Question: I want to capture screenshot from 'FrameBuffer' in 'Android', I use the code below, but just got a fuzzy image.I contains 3 main steps. first, read data and info from 'FrameBuffer', second, convert the raw data to 24 bits, third, construct the BITMAP structs and write to 'bmp' file. But I got fuzzy images, does anyone could help?I will appreciate it.
'''
#include <stdio.h>
#include <unistd.h>
#include <stdlib.h>
#include <sys/types.h>
#include <sys/stat.h>
#include <fcntl.h>
#include <linux/fb.h>
#include <sys/ioctl.h>
typedef unsigned char BYTE;
typedef unsigned short WORD;
typedef unsigned int DWORD;
typedef long LONG;
typedef struct tagBITMAPFILEHEADER {
WORD bfType;
DWORD bfSize;
WORD bfReserved1;
WORD bfReserved2;
DWORD bfOffBits;
}__attribute__((packed)) BITMAPFILEHEADER, *PBITMAPFILEHEADER;
typedef struct tagBITMAPINFOHEADER {
DWORD biSize;
LONG biWidth;
LONG biHeight;
WORD biPlanes;
WORD biBitCount;
DWORD biCompression;
DWORD biSizeImage;
LONG biXPelsPerMeter;
LONG biYPelsPerMeter;
DWORD biClrUsed;
DWORD biClrImportant;
}__attribute__((packed)) BITMAPINFOHEADER, *PBITMAPINFOHEADER;
typedef struct tagRGBQUAD {
BYTE rgbBlue;
BYTE rgbGreen;
BYTE rgbRed;
BYTE rgbReserved;
}__attribute__((packed)) RGBQUAD;
#define FRAME_BUFFER_PATH "/dev/graphics/fb0"
int take_screenshot(char *path)
{
int i;
int img_fd, fb_fd;
int data_size;
char *img_buf;
struct fb_var_screeninfo var_info;
struct fb_fix_screeninfo fix_info;
BITMAPFILEHEADER file_head;
BITMAPINFOHEADER info_head;
//RGBQUAD rgb_quad;
/*open files*/
fb_fd = open(FRAME_BUFFER_PATH, O_RDWR);
if (img_fd < 0) {
perror("open framebuff");
return -1;
}
if (ioctl(fb_fd, FBIOGET_VSCREENINFO, &var_info) < 0) {
perror("ioctl FBIOGET_VSCREENINFO");
close(img_fd);
return 0;
}
printf("xres %d, yres %d
", var_info.xres, var_info.yres);
if (ioctl(fb_fd, FBIOGET_FSCREENINFO, &fix_info)){
debug("Error reading fixed information
");
close(img_fd);
return 0;
}
img_fd = open(path, O_RDWR | O_CREAT, 0644);
if (img_fd < 0)
{
perror("open image");
close(img_fd);
return -1;
}
data_size = var_info.xres*var_info.yres*(var_info.bits_per_pixel/8);
/*initialize bmp structs*/
file_head.bfType = 0x4d42;
file_head.bfSize = sizeof(file_head) + sizeof(info_head) + data_size;
file_head.bfReserved1 = 0;
file_head.bfReserved2 = 0;
file_head.bfOffBits = sizeof(file_head) + sizeof(info_head);
info_head.biSize = sizeof(info_head);
info_head.biWidth = var_info.xres;
info_head.biHeight = -var_info.yres;
info_head.biPlanes = 0;
info_head.biBitCount = 24;
info_head.biCompression = 0;
info_head.biSizeImage = data_size;
info_head.biXPelsPerMeter = 3780;
info_head.biYPelsPerMeter = 3780;
info_head.biClrUsed = 0;
info_head.biClrImportant = 0;
img_buf = (char *)malloc(data_size);
if (img_buf == NULL)
{
printf("malloc failed!
");
close(fb_fd);
close(img_fd);
return -1;
}
/*read img data and */
read(fb_fd, img_buf, data_size);
write(img_fd, &file_head, sizeof(file_head));
write(img_fd, &info_head, sizeof(info_head));
/*********************/
int w, h;
int depth;
unsigned short *bits;
w = var_info.xres;
h = var_info.yres;
depth = var_info.bits_per_pixel;
uint8_t *rgb24;
if (depth == 16) {
rgb24 = (uint8_t *)malloc(w * h * 3);
int i = 0;
for ( ; i < w*h; i++) {
uint16_t pixel16 = ((uint16_t *)img_buf)[i];
// RRRRRGGGGGGBBBBBB -> RRRRRRRRGGGGGGGGBBBBBBBB
// in rgb24 color max is 2^8 per channel (*255/32 *255/64 *255/32)
rgb24[3*i+0] = (255*(pixel16 & 0x001F))/ 32; //Blue
rgb24[3*i+1] = (255*((pixel16 & 0x07E0) >> 5))/64; //Green
rgb24[3*i+2] = (255*((pixel16 & 0xF800) >> 11))/32; //Red
}
} else if (depth == 24) {
rgb24 = (uint8_t *)img_buf;
} else if (depth == 32) {
//skip transparency channel
rgb24 = (uint8_t *) malloc(w * h * 3);
int i=0;
for ( ; i <w*h; i++) {
uint32_t pixel32 = ((uint32_t *)img_buf)[i];
// in rgb24 color max is 2^8 per channel
rgb24[3*i+2] = pixel32 & 0x000000FF; //Blue
rgb24[3*i+1] = (pixel32 & 0x0000FF00) >> 8; //Green
rgb24[3*i+0] = (pixel32 & 0x00FF0000) >> 16; //Red
}
} else {
};
write(img_fd, rgb24, w*h*3);
close(fb_fd);
close(img_fd);
return 0;
}
'''

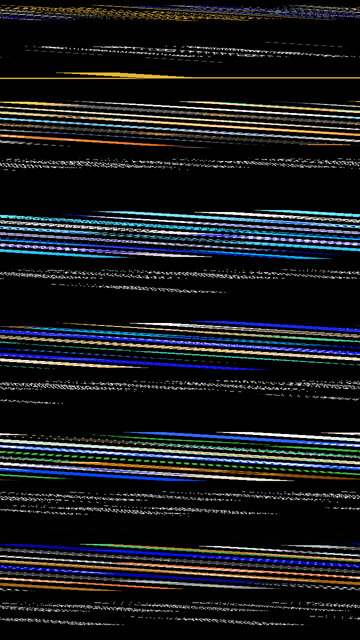
Answer: Sometime the framebuffer's row size will be larger than the resolution. So you shouldn't use the xres to determine where the next line begins. There is a total memory size attribute saved in the fixed info, so you could divide it with the yres. There is also a row-stride attribute but I'm not sure whether it works. Maybe you could try it.